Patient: sex F, age 54
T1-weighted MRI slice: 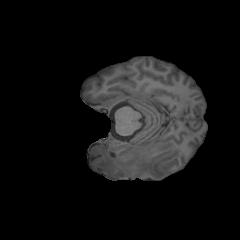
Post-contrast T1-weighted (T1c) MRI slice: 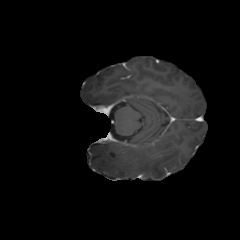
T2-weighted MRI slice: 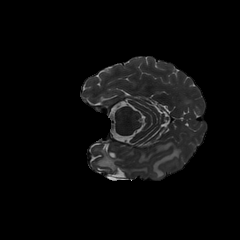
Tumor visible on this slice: yes
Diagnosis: Glioblastoma, IDH-wildtype
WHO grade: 4